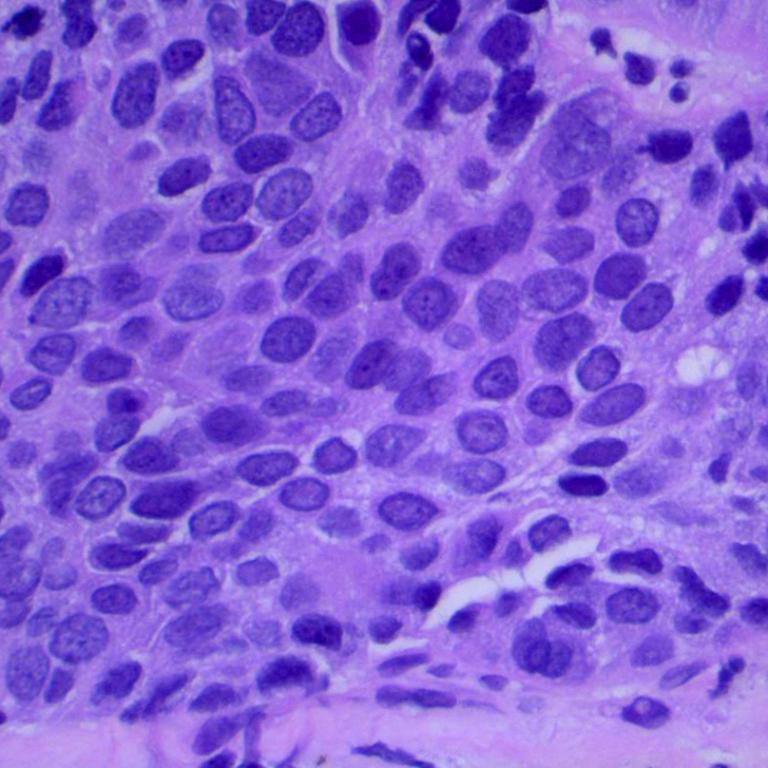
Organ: lung
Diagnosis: squamous carcinomas